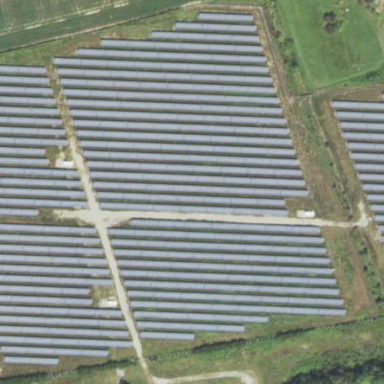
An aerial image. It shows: Solar power plant enclosed by fence. The plant generates electricity using photovoltaic technology.